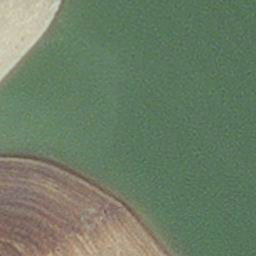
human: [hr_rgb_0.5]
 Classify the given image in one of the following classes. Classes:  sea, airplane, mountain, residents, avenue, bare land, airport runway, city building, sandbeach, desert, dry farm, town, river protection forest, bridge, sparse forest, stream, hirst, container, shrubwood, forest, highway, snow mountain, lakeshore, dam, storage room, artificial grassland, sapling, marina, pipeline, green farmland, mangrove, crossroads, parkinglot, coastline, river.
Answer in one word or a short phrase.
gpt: hirst